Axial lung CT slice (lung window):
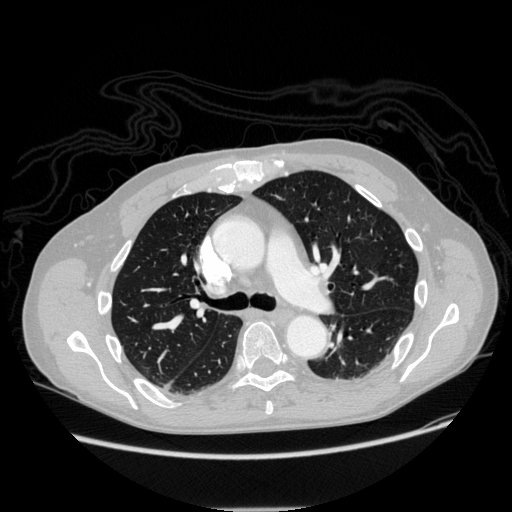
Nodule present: no